Aerial crown-view tile of a tropical tree (Barro Colorado Island, Panama), acquired 20240716:
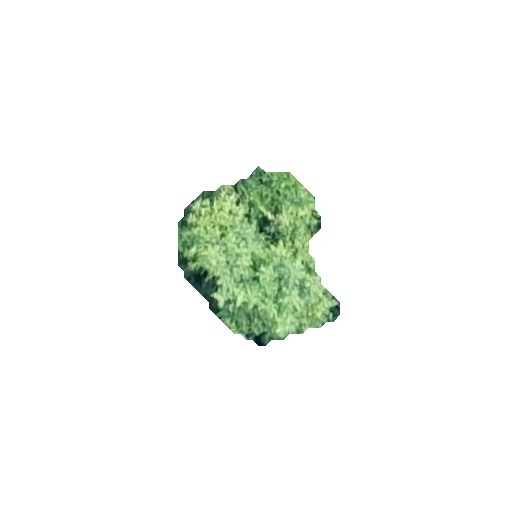
Species: Alseis blackiana
GBIF accepted scientific name: Alseis blackiana
Crown area: 30.191 m²